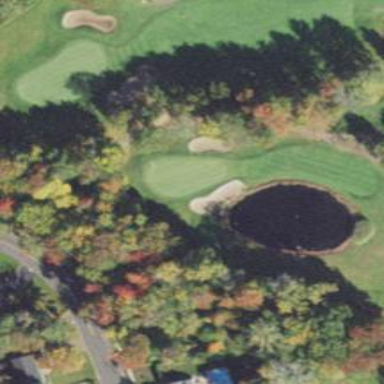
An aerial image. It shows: Golf hole.